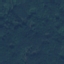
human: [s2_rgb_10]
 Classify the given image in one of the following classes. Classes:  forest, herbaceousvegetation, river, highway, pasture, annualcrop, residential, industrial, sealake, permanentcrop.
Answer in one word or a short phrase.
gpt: Forest